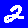
Digit: 2